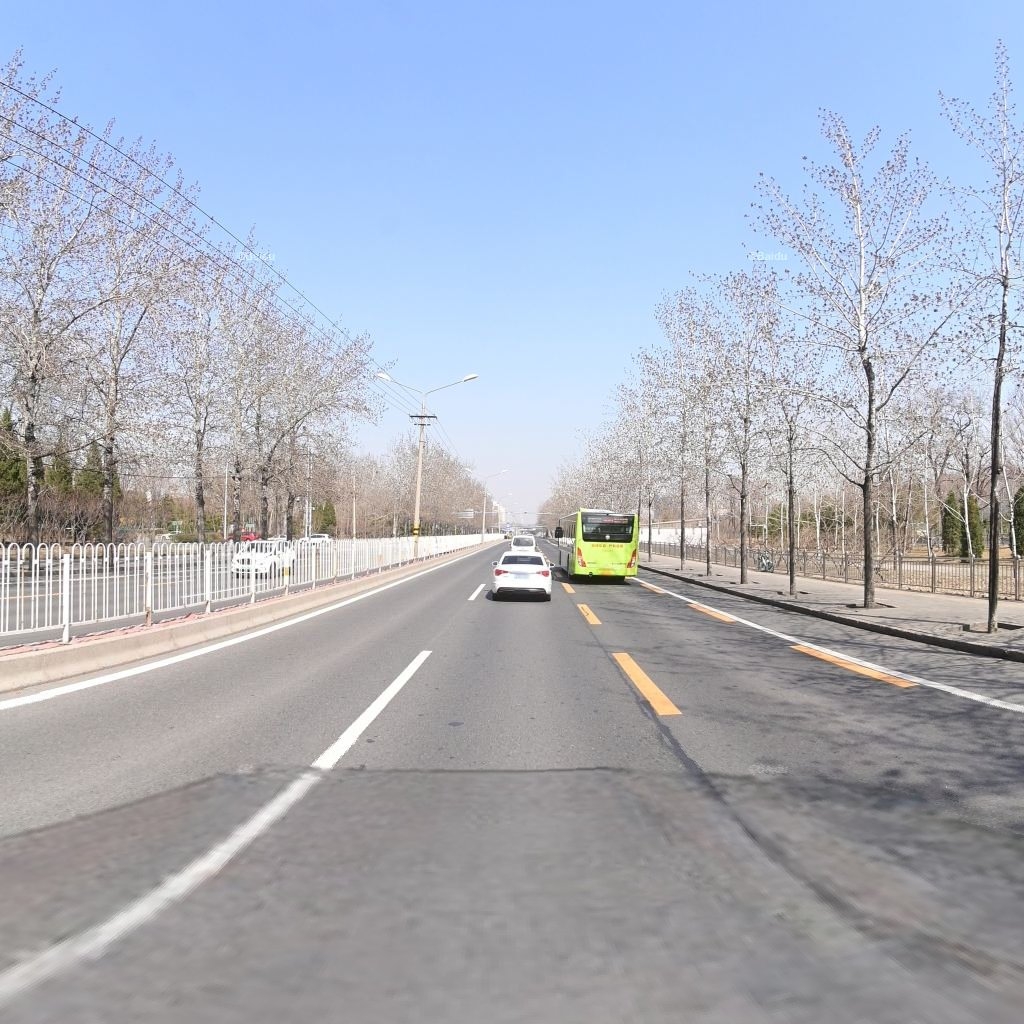
Region: Chaoyang
Road damage annotations: longitudinal patch